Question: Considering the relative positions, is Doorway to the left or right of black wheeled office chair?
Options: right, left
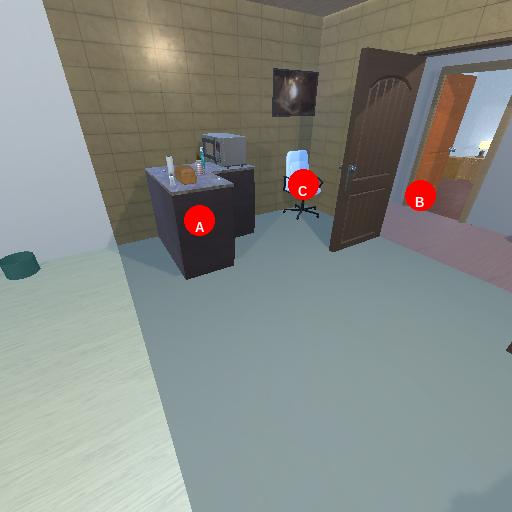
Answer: right